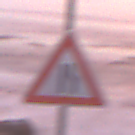
Verkehrszeichen: EinseitigVerengteFahrbahnRechts
Umgebung: Outdoor, Urban
Tageszeit: SunriseSunset
Wetter: PartlyCloudy
Licht: Natural
Jahreszeit: NotSpecified
Kontrast: MediumContrast